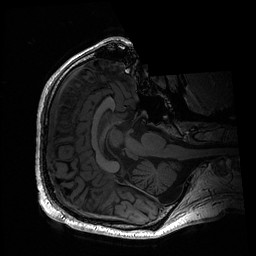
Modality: T1w
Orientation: axial